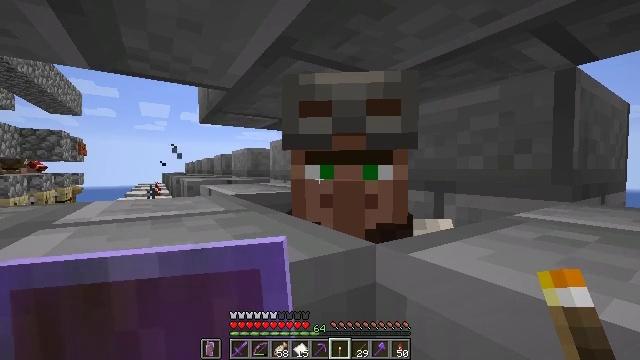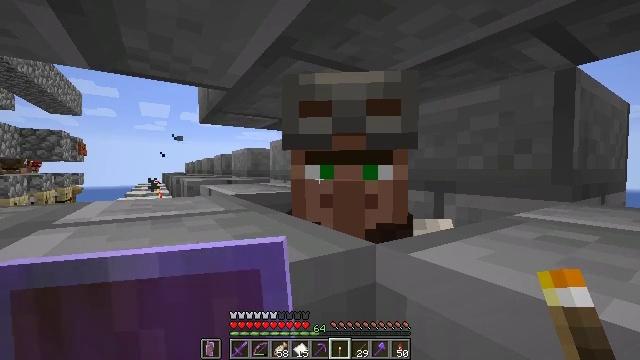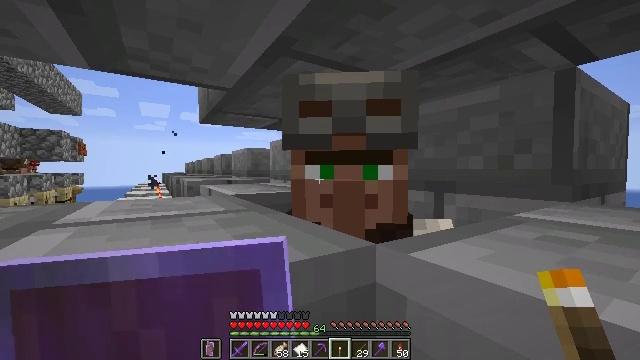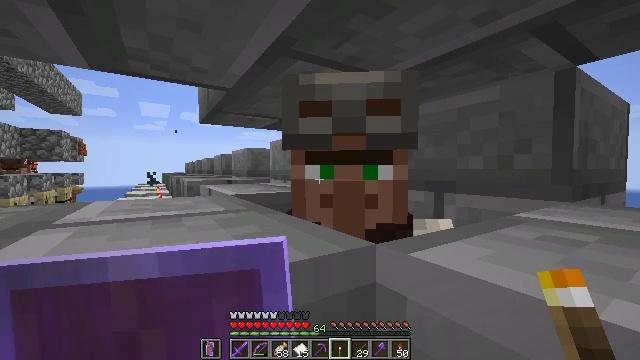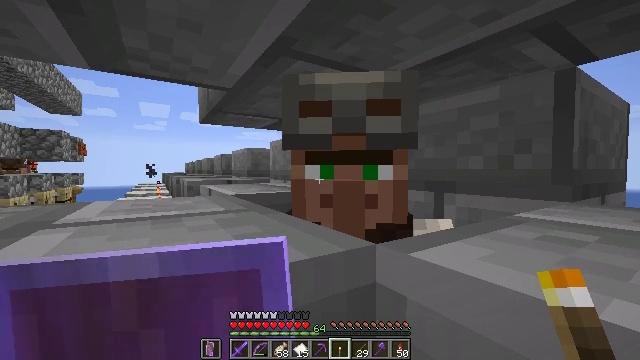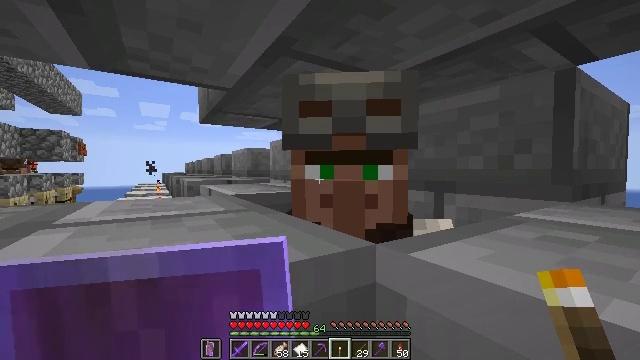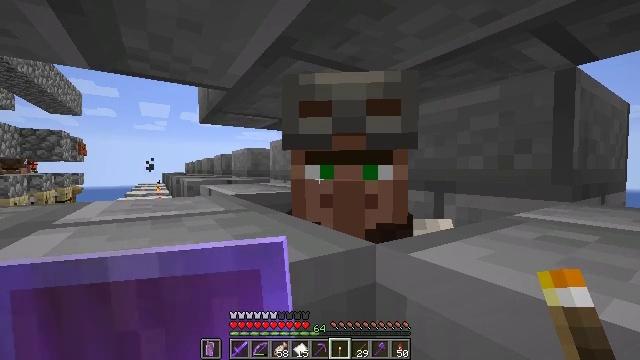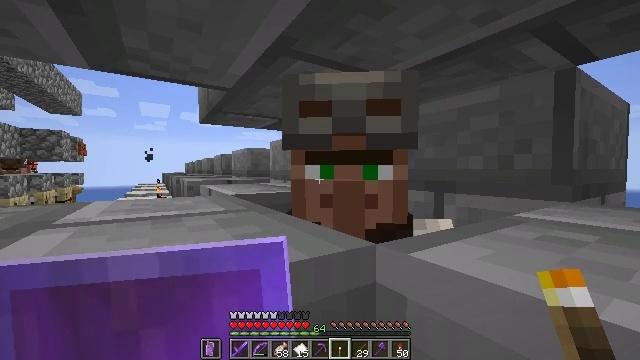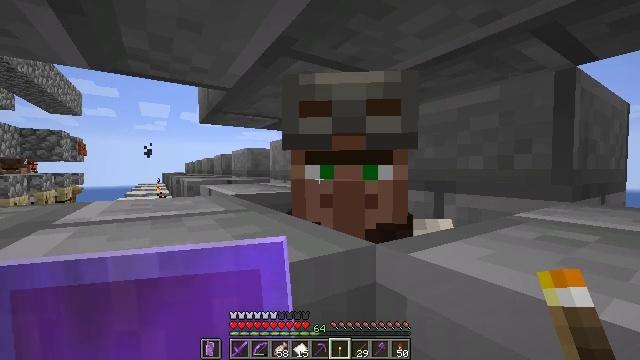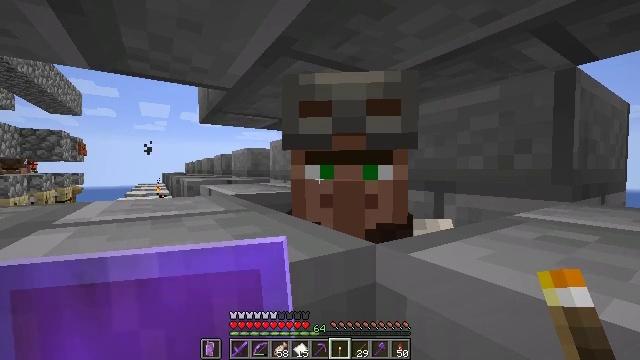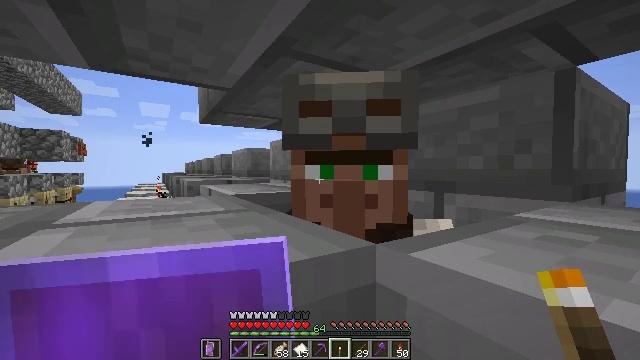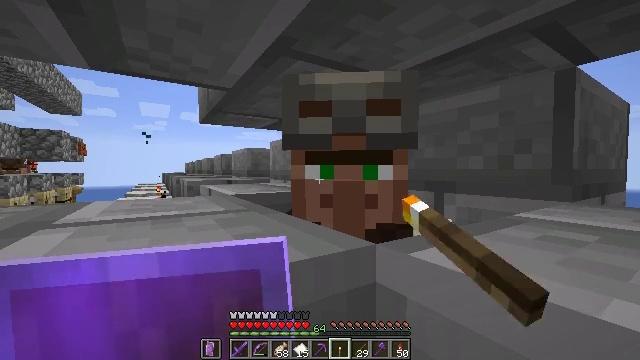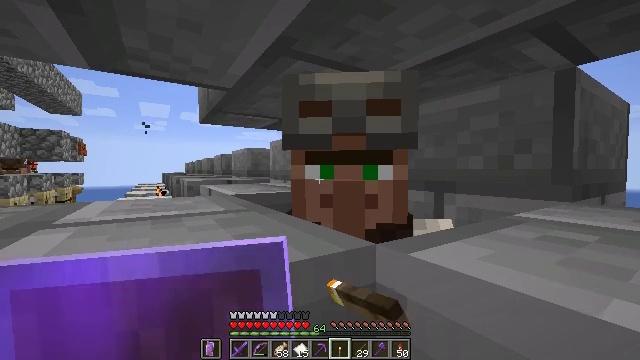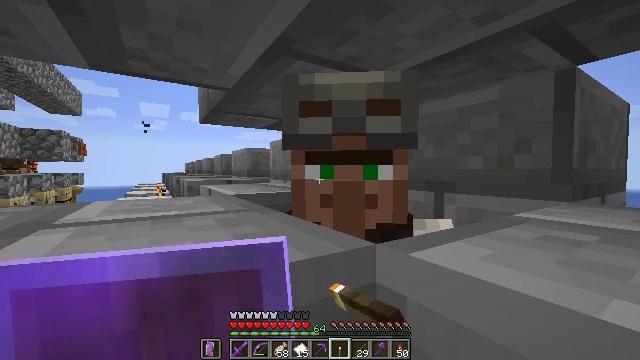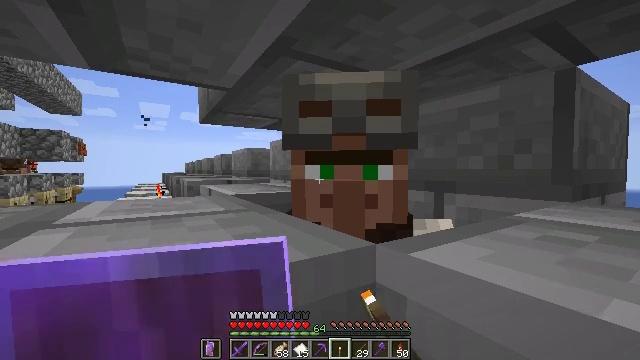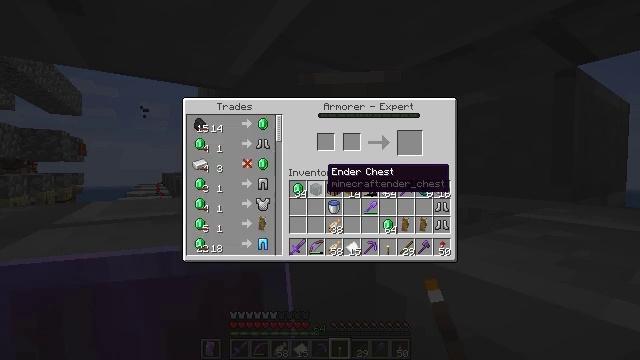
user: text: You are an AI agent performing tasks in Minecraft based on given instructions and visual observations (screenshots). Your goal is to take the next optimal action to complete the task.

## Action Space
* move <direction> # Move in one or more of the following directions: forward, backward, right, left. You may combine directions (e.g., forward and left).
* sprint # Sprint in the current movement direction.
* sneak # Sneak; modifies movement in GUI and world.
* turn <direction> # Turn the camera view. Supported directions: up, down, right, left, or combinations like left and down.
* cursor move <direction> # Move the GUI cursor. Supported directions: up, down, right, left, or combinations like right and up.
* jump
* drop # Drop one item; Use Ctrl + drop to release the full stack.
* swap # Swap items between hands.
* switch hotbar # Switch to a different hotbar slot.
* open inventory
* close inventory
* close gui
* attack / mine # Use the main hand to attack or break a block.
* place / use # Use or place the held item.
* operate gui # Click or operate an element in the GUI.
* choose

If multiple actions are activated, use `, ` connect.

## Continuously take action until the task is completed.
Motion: motion action
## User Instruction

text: Open the crafting table and make chainmail leggings.
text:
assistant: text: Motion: no_op
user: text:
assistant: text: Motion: no_op
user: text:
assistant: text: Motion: no_op
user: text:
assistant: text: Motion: no_op
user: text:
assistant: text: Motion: no_op
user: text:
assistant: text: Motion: no_op
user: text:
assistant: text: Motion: no_op
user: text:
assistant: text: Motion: no_op
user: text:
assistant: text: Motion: no_op
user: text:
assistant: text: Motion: use / place
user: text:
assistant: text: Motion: use / place
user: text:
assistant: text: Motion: use / place
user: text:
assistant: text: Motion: no_op
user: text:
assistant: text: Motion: no_op
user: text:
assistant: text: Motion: no_op
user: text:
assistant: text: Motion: no_op
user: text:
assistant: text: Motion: no_op
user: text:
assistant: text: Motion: no_op
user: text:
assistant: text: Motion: no_op
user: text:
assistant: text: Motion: no_op
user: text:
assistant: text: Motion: no_op
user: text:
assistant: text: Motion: no_op
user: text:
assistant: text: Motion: no_op
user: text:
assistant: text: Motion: no_op
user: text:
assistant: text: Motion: no_op
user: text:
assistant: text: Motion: no_op
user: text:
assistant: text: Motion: no_op
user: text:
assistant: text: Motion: no_op
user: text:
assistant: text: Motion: no_op
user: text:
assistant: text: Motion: no_op